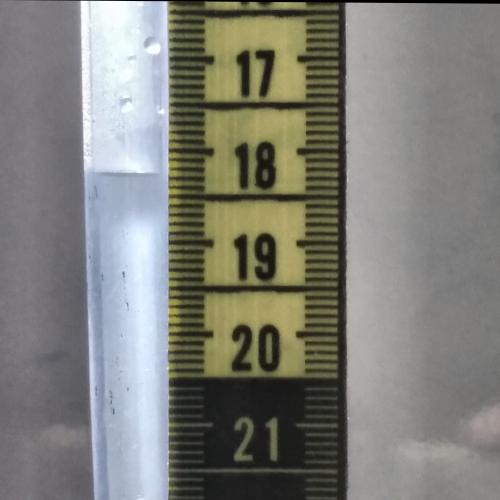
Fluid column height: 18.3 cm